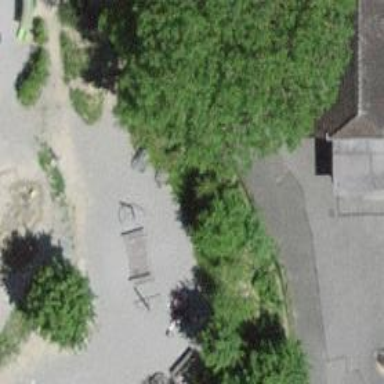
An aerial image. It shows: Playground with swings available.